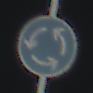
Verkehrszeichen: Kreisverkehr
Umgebung: Outdoor, Suburban
Tageszeit: MorningAfternoon
Wetter: Clear
Licht: Natural
Jahreszeit: NotSpecified
Kontrast: HighContrast